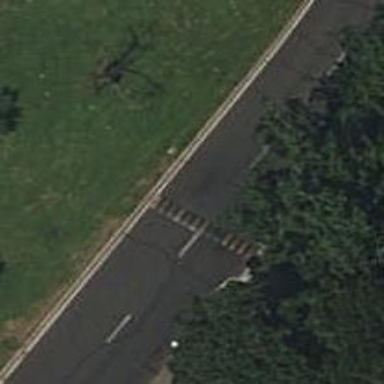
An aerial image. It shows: Bump for traffic calming.